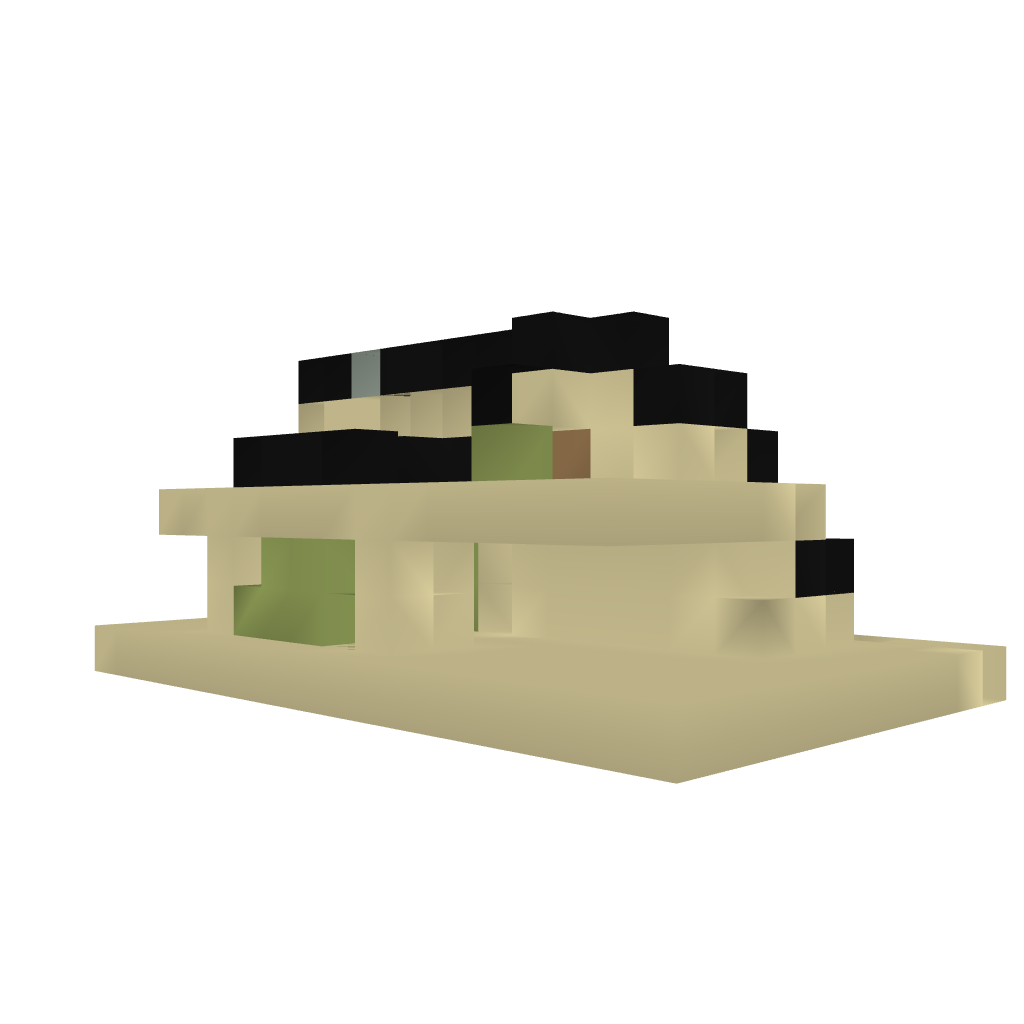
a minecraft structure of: Double 2*2 Jeb's door